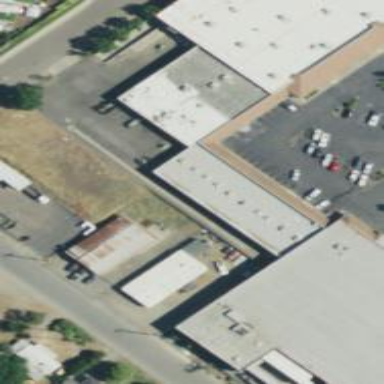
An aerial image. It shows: Retail building.